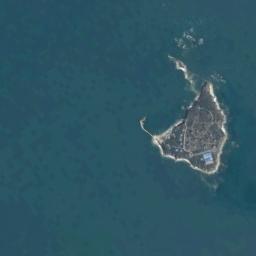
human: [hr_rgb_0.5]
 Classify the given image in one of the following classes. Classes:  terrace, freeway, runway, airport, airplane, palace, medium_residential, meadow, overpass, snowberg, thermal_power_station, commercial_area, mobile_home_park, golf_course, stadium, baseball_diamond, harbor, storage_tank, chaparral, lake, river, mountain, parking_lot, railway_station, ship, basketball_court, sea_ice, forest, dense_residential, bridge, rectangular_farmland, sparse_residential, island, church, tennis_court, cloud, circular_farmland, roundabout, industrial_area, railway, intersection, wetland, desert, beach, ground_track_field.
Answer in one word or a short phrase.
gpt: island